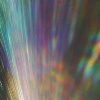
Label: sunburn